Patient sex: M
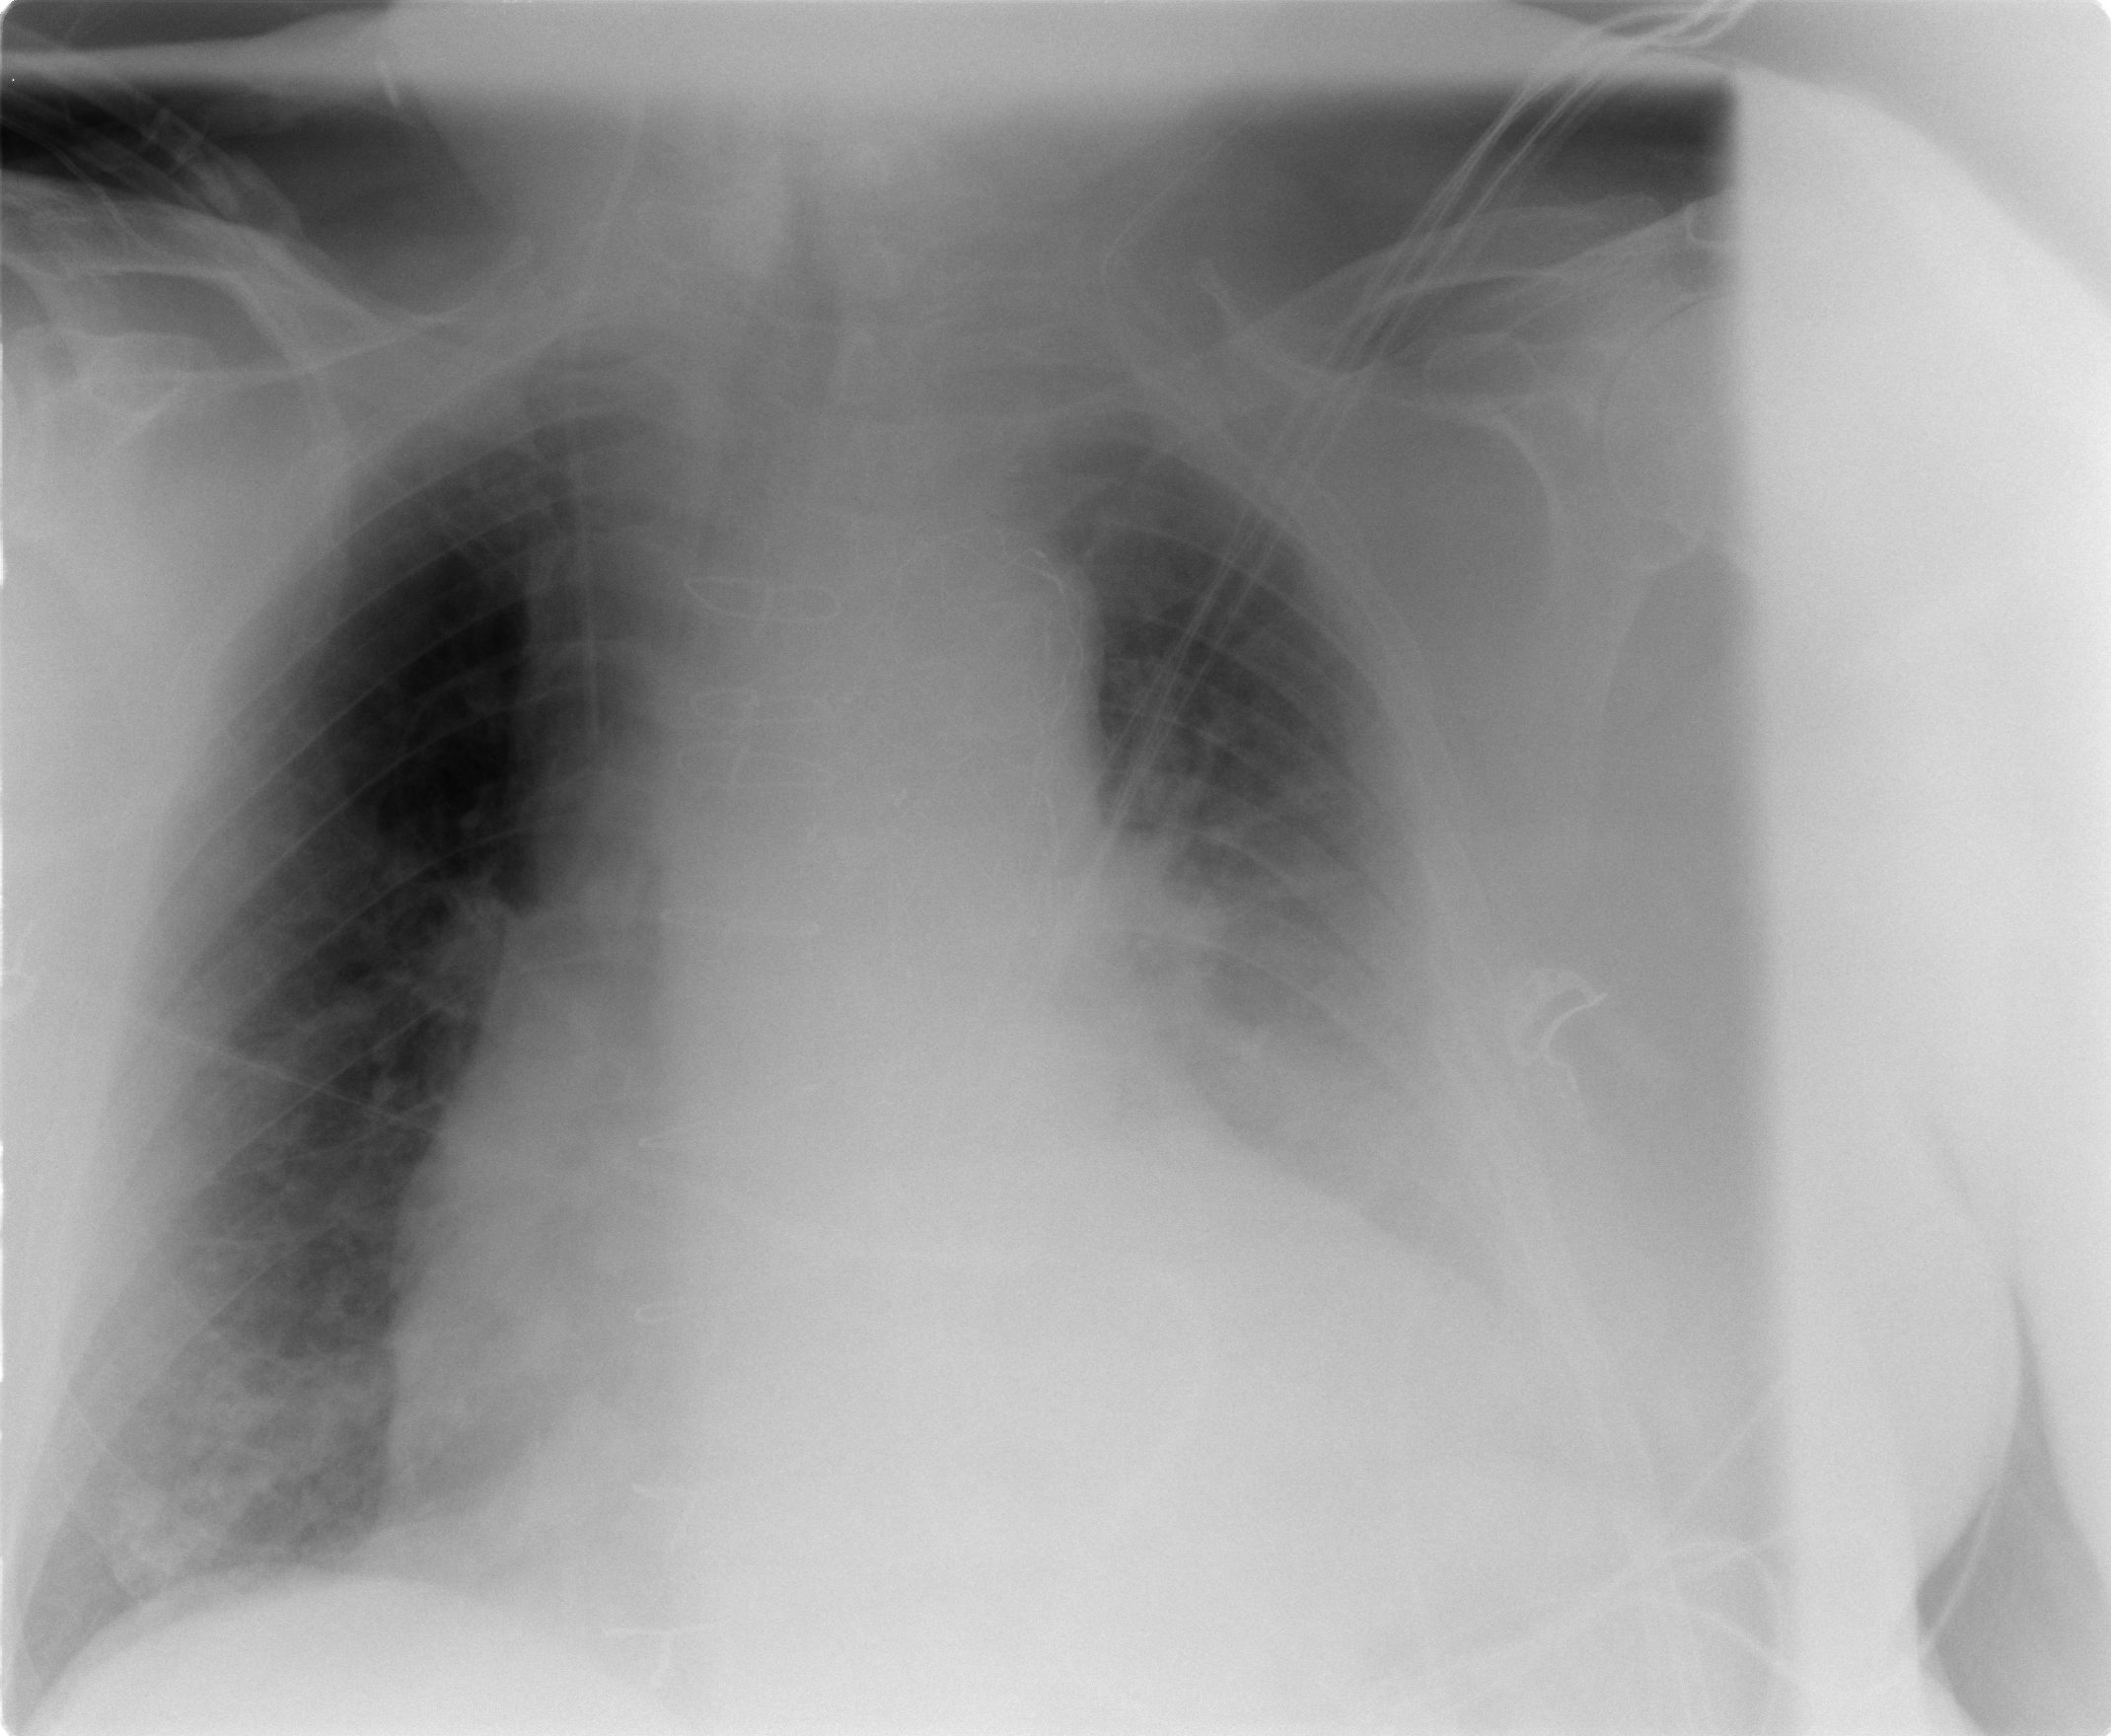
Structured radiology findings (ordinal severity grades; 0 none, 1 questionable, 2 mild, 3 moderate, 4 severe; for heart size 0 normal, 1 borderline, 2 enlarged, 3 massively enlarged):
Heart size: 2
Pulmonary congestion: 2
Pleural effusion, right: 0
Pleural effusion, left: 2
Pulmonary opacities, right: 1
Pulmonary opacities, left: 2
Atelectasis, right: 2
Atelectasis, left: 3